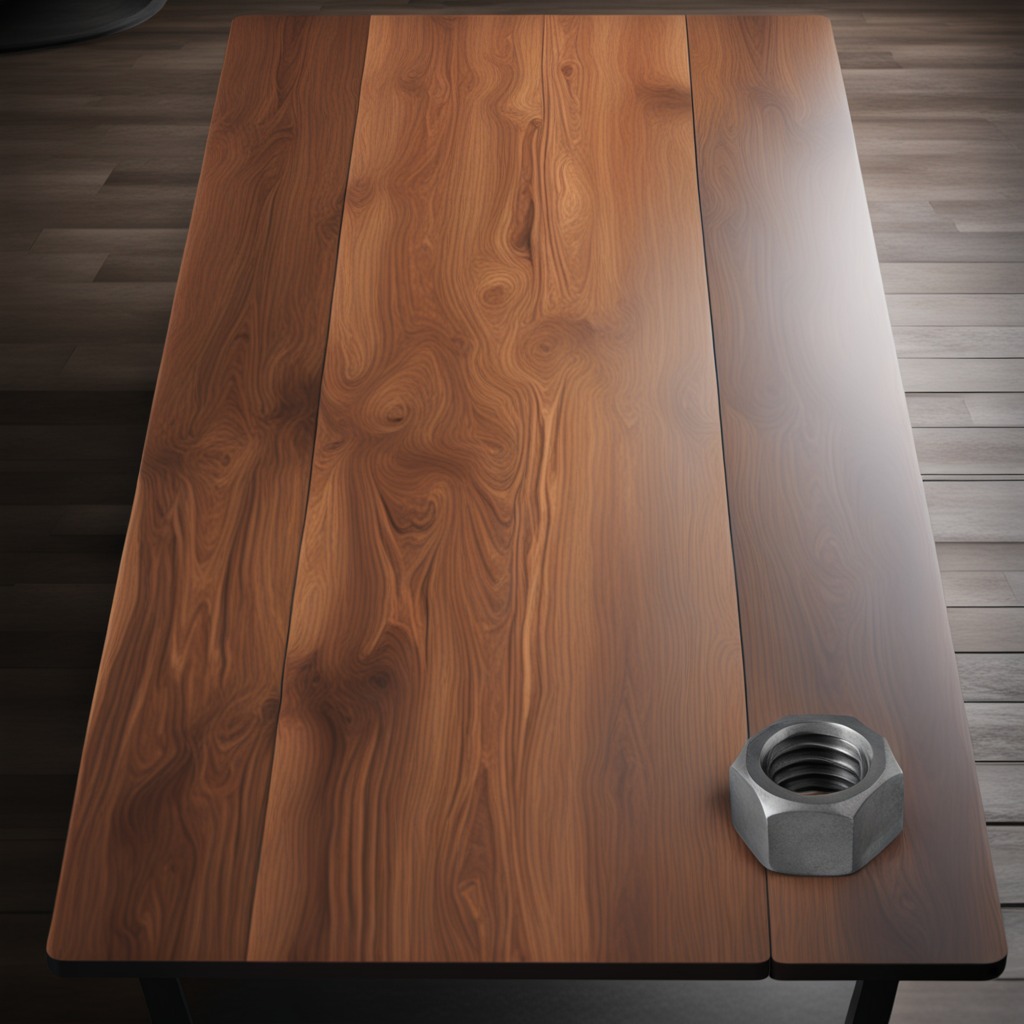
A metal nut is lying on the oil-spilled wooden table in a vintage motorcycle garage.